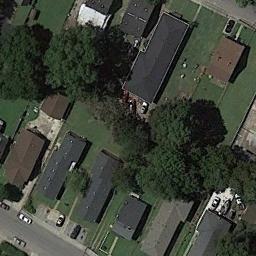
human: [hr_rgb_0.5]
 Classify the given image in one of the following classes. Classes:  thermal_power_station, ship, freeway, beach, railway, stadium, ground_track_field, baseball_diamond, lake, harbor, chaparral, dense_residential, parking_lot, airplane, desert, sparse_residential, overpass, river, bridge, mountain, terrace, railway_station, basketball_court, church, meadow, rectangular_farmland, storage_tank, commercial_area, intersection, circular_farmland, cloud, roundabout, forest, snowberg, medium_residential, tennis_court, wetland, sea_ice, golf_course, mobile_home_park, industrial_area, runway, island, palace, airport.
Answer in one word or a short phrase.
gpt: medium_residential